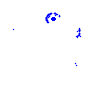
Particle: electron